Question: I need to make my own toolbar in Android application.
Now it looks like this:
So you see spaces between buttons. I tried to put negative margin/padding at buttons, but space didn't disappear.
Here is layout code:
'''
<?xml version="1.0" encoding="utf-8"?>
<LinearLayout xmlns:android="http://schemas.android.com/apk/res/android"
android:layout_width="fill_parent"
android:layout_height="fill_parent"
android:orientation="vertical" >
<ListView
android:id="@+id/routes_list"
android:layout_width="fill_parent"
android:layout_height="fill_parent"
android:layout_weight="0.5">
</ListView>
<TableRow
android:id="@+id/toolbar"
android:layout_width="fill_parent"
android:layout_height="wrap_content"
android:layout_margin="0dp"
android:padding="0dp" >
<Button
android:id="@+id/btn_routes"
android:layout_width="fill_parent"
android:layout_height="wrap_content"
android:layout_margin="0dp"
android:layout_weight="0.2"
android:layout_marginRight="-10dp"
android:layout_marginLeft="-10dp"
android:text="@string/routes"
android:textSize="10dp" />
<Button
android:id="@+id/btn_places"
android:layout_width="fill_parent"
android:layout_height="wrap_content"
android:layout_margin="0dp"
android:layout_weight="0.2"
android:layout_marginRight="-10dp"
android:layout_marginLeft="-10dp"
android:textSize="10dp"
android:text="@string/places" />
<Button
android:id="@+id/btn_events"
android:layout_width="fill_parent"
android:layout_height="wrap_content"
android:layout_margin="0dp"
android:layout_weight="0.2"
android:layout_marginRight="-10dp"
android:layout_marginLeft="-10dp"
android:textSize="10dp"
android:text="@string/events" />
<Button
android:id="@+id/btn_about"
android:layout_width="fill_parent"
android:layout_height="wrap_content"
android:layout_margin="0dp"
android:layout_weight="0.2"
android:layout_marginRight="-10dp"
android:layout_marginLeft="-10dp"
android:text="@string/about"
android:textSize="10dp" />
</TableRow>
</LinearLayout>
'''
How to remove space between buttons?
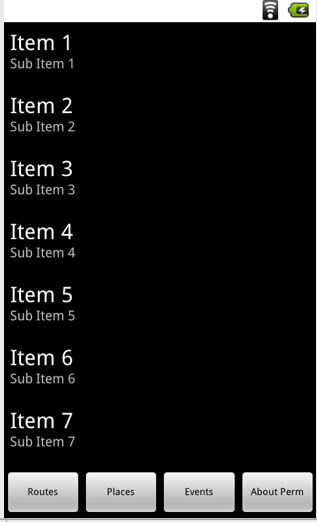
Answer: Here's a solution. It seems that I hurried to post a question here.
'''
<?xml version="1.0" encoding="utf-8"?>
<LinearLayout xmlns:android="http://schemas.android.com/apk/res/android"
android:layout_width="fill_parent"
android:layout_height="fill_parent"
android:orientation="vertical" >
<ListView
android:id="@+id/routes_list"
android:layout_width="fill_parent"
android:layout_height="fill_parent"
android:layout_weight="0.5">
</ListView>
<TableRow
android:id="@+id/toolbar"
android:layout_width="fill_parent"
android:layout_height="wrap_content"
android:layout_marginBottom= "-7dp">
<Button
android:id="@+id/btn_routes"
android:layout_width="fill_parent"
android:layout_height="wrap_content"
android:layout_weight="0.2"
android:layout_marginRight="-4.5dp"
android:layout_marginLeft="-5dp"
android:text="@string/routes"
android:textSize="10dp" />
<Button
android:id="@+id/btn_places"
android:layout_width="fill_parent"
android:layout_height="wrap_content"
android:layout_weight="0.2"
android:layout_marginRight="-4.5dp"
android:layout_marginLeft="-4.5dp"
android:textSize="10dp"
android:text="@string/places" />
<Button
android:id="@+id/btn_events"
android:layout_width="fill_parent"
android:layout_height="wrap_content"
android:layout_weight="0.2"
android:layout_marginRight="-4.5dp"
android:layout_marginLeft="-4.5dp"
android:textSize="10dp"
android:text="@string/events" />
<Button
android:id="@+id/btn_about"
android:layout_width="fill_parent"
android:layout_height="wrap_content"
android:layout_weight="0.2"
android:layout_marginRight="-4dp"
android:layout_marginLeft="-4.5dp"
android:text="@string/about"
android:textSize="10dp" />
</TableRow>
</LinearLayout>
'''
Result: